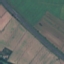
Label: Highway